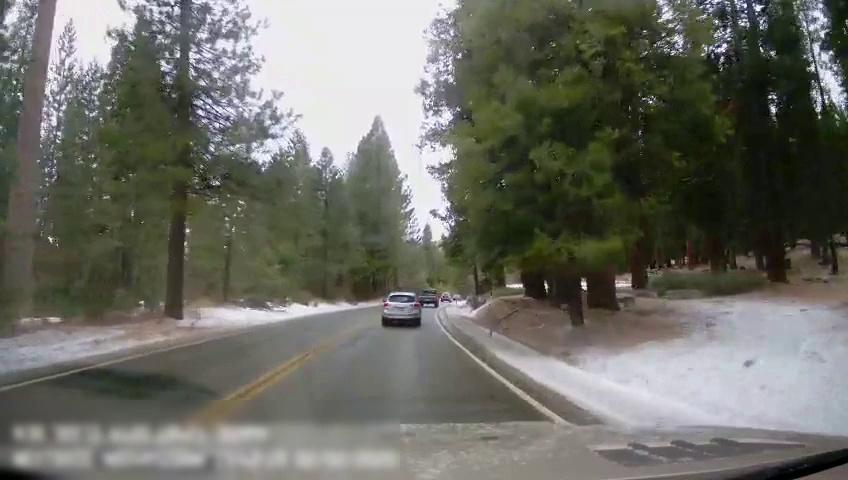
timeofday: Day
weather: Cloudy
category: Drivable Space
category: Vehicles | Car
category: Vehicles | Truck
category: Vehicles | Car
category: Lanes | Current Lane
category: Lanes | Current Lane
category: Lanes | Opposite Lane
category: Lanes | Opposite Lane